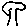
Label: tree